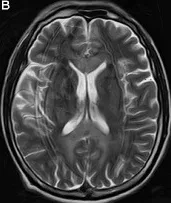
Axial images of brain MRI performed 7 days . T2-weighted imaging. Throughout the entire corpus callosum (CC). Extracallosal lesions could also be seen (A,B). T2-weighted imaging had a considerable amount of distortion due to motion because the patient couldn't cooperate well (B).
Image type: radiology (mri)